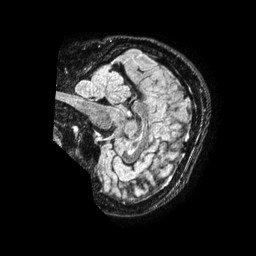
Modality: FLAIR
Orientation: sagittal
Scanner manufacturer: philips
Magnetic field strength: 1.5 T
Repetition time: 4.8 s
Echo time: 0.3575 s